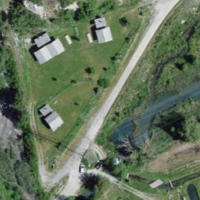
EUNIS habitat code: 24
Species observed at this site:
Prunus mahaleb
Hippocrepis emerus
Sphex funerarius